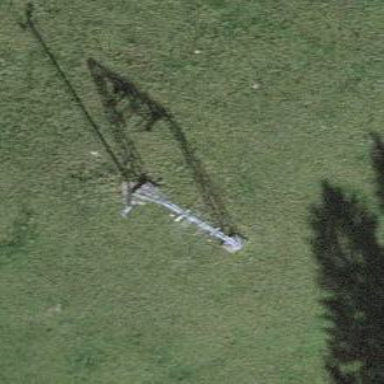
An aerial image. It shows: Pylon used for aerialway.